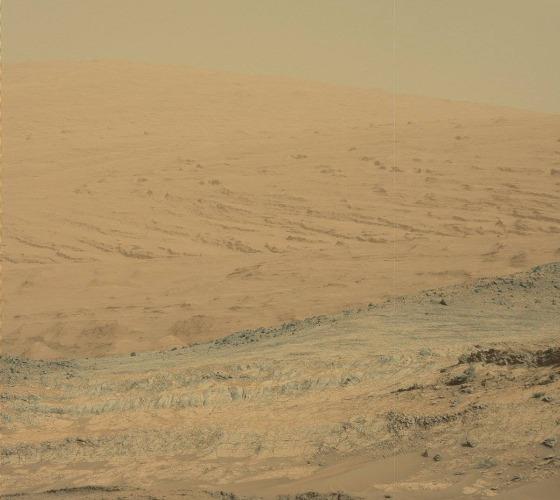
Terrain classes present: Bedrock, Gravel / Sand / Soil, Sky / Distant Mountains